Question: I have been experimenting with SpriteKit for some time now, and I would appreciate some "best practice" input regarding the movement of my SKSpriteNode within its SKScene's bounds.
Using the accelerometer, I am applying forces on an SKSpriteNode's PhysicsBody property in order to move the node around the screen in a marble-like fashion. Currently, I set the PhysicsBody of my scene using 'self.physicsBody = [SKPhysicsBody bodyWithEdgeLoopFromRect:self.frame]' so that the marble simply bounces off of my scene's edges.
Instead of bouncing off of my scene's edges, I was hoping that once the marble moved beyond my scene's bounds (1) it would reappear with the same velocity on the opposite side of my scene (2). I also want this bounds wrapping to occur immediately and in such a way that when any portion of the marble has moved outside of my scene's bounds (3), that portion will have become visible on the opposite side of the scene (4).
Is it possible to accomplish this while using a single SKSpriteNode and preserving that node's PhysicsBody?
Thanks in advance!

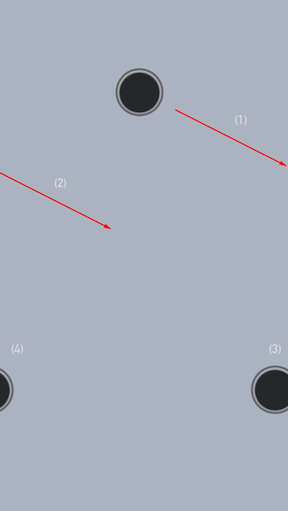
Answer: Nope. You need 4 sprite nodes if the sprite can leave the screen in any direction to avoid the sprite from merely "popping" in and out when switching sides. You will have to synchronize their positions and velocities by choosing one of the 4 sprites to be the "master" sprite.
The other three are merely there to represent the sprite visually along the screen edges as well as picking up physics contacts (this may be tricky because each one of the nodes can contact, and all 4 may make the same contact at once). Otoh it may not even be necessary to give the other three physics bodies depending on what other bodies there are to collide with. Simply because the "slaves" might always collide if the master would collide too, but this is only true if other bodies use the same mechanism or collisions never occur near the screen borders.
You would offset the 3 copies by +width, +height and +width+height of the scene size and recalculate this offset every frame based on the master sprite position. And you will have to change the master sprite position when it actually leaves one side of the screen. For instance when the master sprite leaves the right side of the screen you would subtract (not set!) the width of the scene size from its x position.